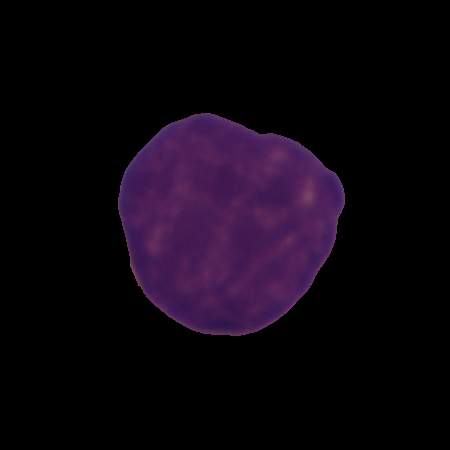
Label: cancer